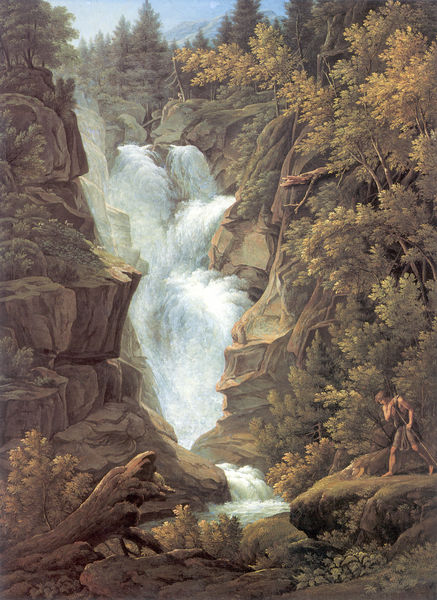
Titel: Wasserfall im Berner Oberland
Künstler: Joseph Anton Koch
Standort: Hamburg
Institution: Kunsthalle
Schlagwörter: baum, berg, blau, blätter, dunkel, felsen, himmel, laub, mann, schatten, wasser, weiß, wolken, bäume, fluss, grün, landschaft, ocker, see, ufer, äste, braun, frau, hell, holz, kleid, licht, schwarz, gras, tuch, wiese, wolke, mensch, stein, steine, öl, ast, bach, baumstamm, hügel, natur, stamm, büsche, gewässer, figur, stoff, blatt, wald, wasserfall, stock, fell, hellblau, himmelblau, schürze, gischt, sommer, wellen, bogen, italien, süden, stab, fischer, berge, fels, gebirge, hang, dunst, nebel, schlucht, herbst, ziehen, schaum, sturzbach, tannen, gicht, stämme, blue, people, soldier, white, green, grey, painting, robe, yellow, picture, brown, plant, junge, ölfarbe, ölfarben, sein, hell dunkel, lendentuch, wurzel, alpen, felsig, kuppe, gefälle, waffen, waffe, fichte, laubbaum, tanne, jüngling, buchen, wood, wurzeln, jäger, roden, cliff, man, rock, rocks, sky, stone, tree, wanderer, mythos, fall, sturz, gebirgsbach, hill, hills, landscape, mountain, mountains, nature, orange, sea, water, trees, fichten, eiche, naturalistisch, america, forest, grass, pine, river, stream, bushes, eichen, fließen, hirte, wilderness, dog, walking, köcher, old man, romantic, romanticism, pfeil, stumpf, roots, buche, baumstumpf, cliffs, stürzen, scene, wildbach, outside, person, ravine, valley, human, stump, arms, leaves, toga, trunk, vertical, watercolour, beauty, ground, eremit, sublime, rauschend, legs, cloth, foreground, american, bush, branches, god, cane, walking stick, brush, figure, leaf, outdoors, steam, forrest, bergkuppe, steinzeit, majestic, native, leave, native american, waterfall, nordalpin, staffagefigur, branch, stones, stick, shepherd, indian, fallend, arrow, bow, wsserfall, sprudeln, danger, hope, leg, leafs, despair, zentralkomposition, woods, gemälde, malerei, fallen, hike, natural, traveler, föießen, hunter, lendenschürz, lesfs, sstämme, logs, bow and arrow, serene, wild, log, canyon, 19. jahrhundert, 18. jahrhundert, 1600, 19, felen, hudson, 18, pinetree, hudson river, tal, cascade, hiker, walker, 20th century, vertical composition, tree stump, wky, tree trunk, evergreen, limbs, shurbs, glorified, view point, explorer, powerful, adventure, trees', spruce, ffluss, pilgram, falls, fur', rushing, notch, stumps, muted scenery, white river, cayon, cleaf, cleap, unter, creek water, hard rocks, warer, scenewaterfall, cataract, violins, sprat, herkules, natuer